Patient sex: M
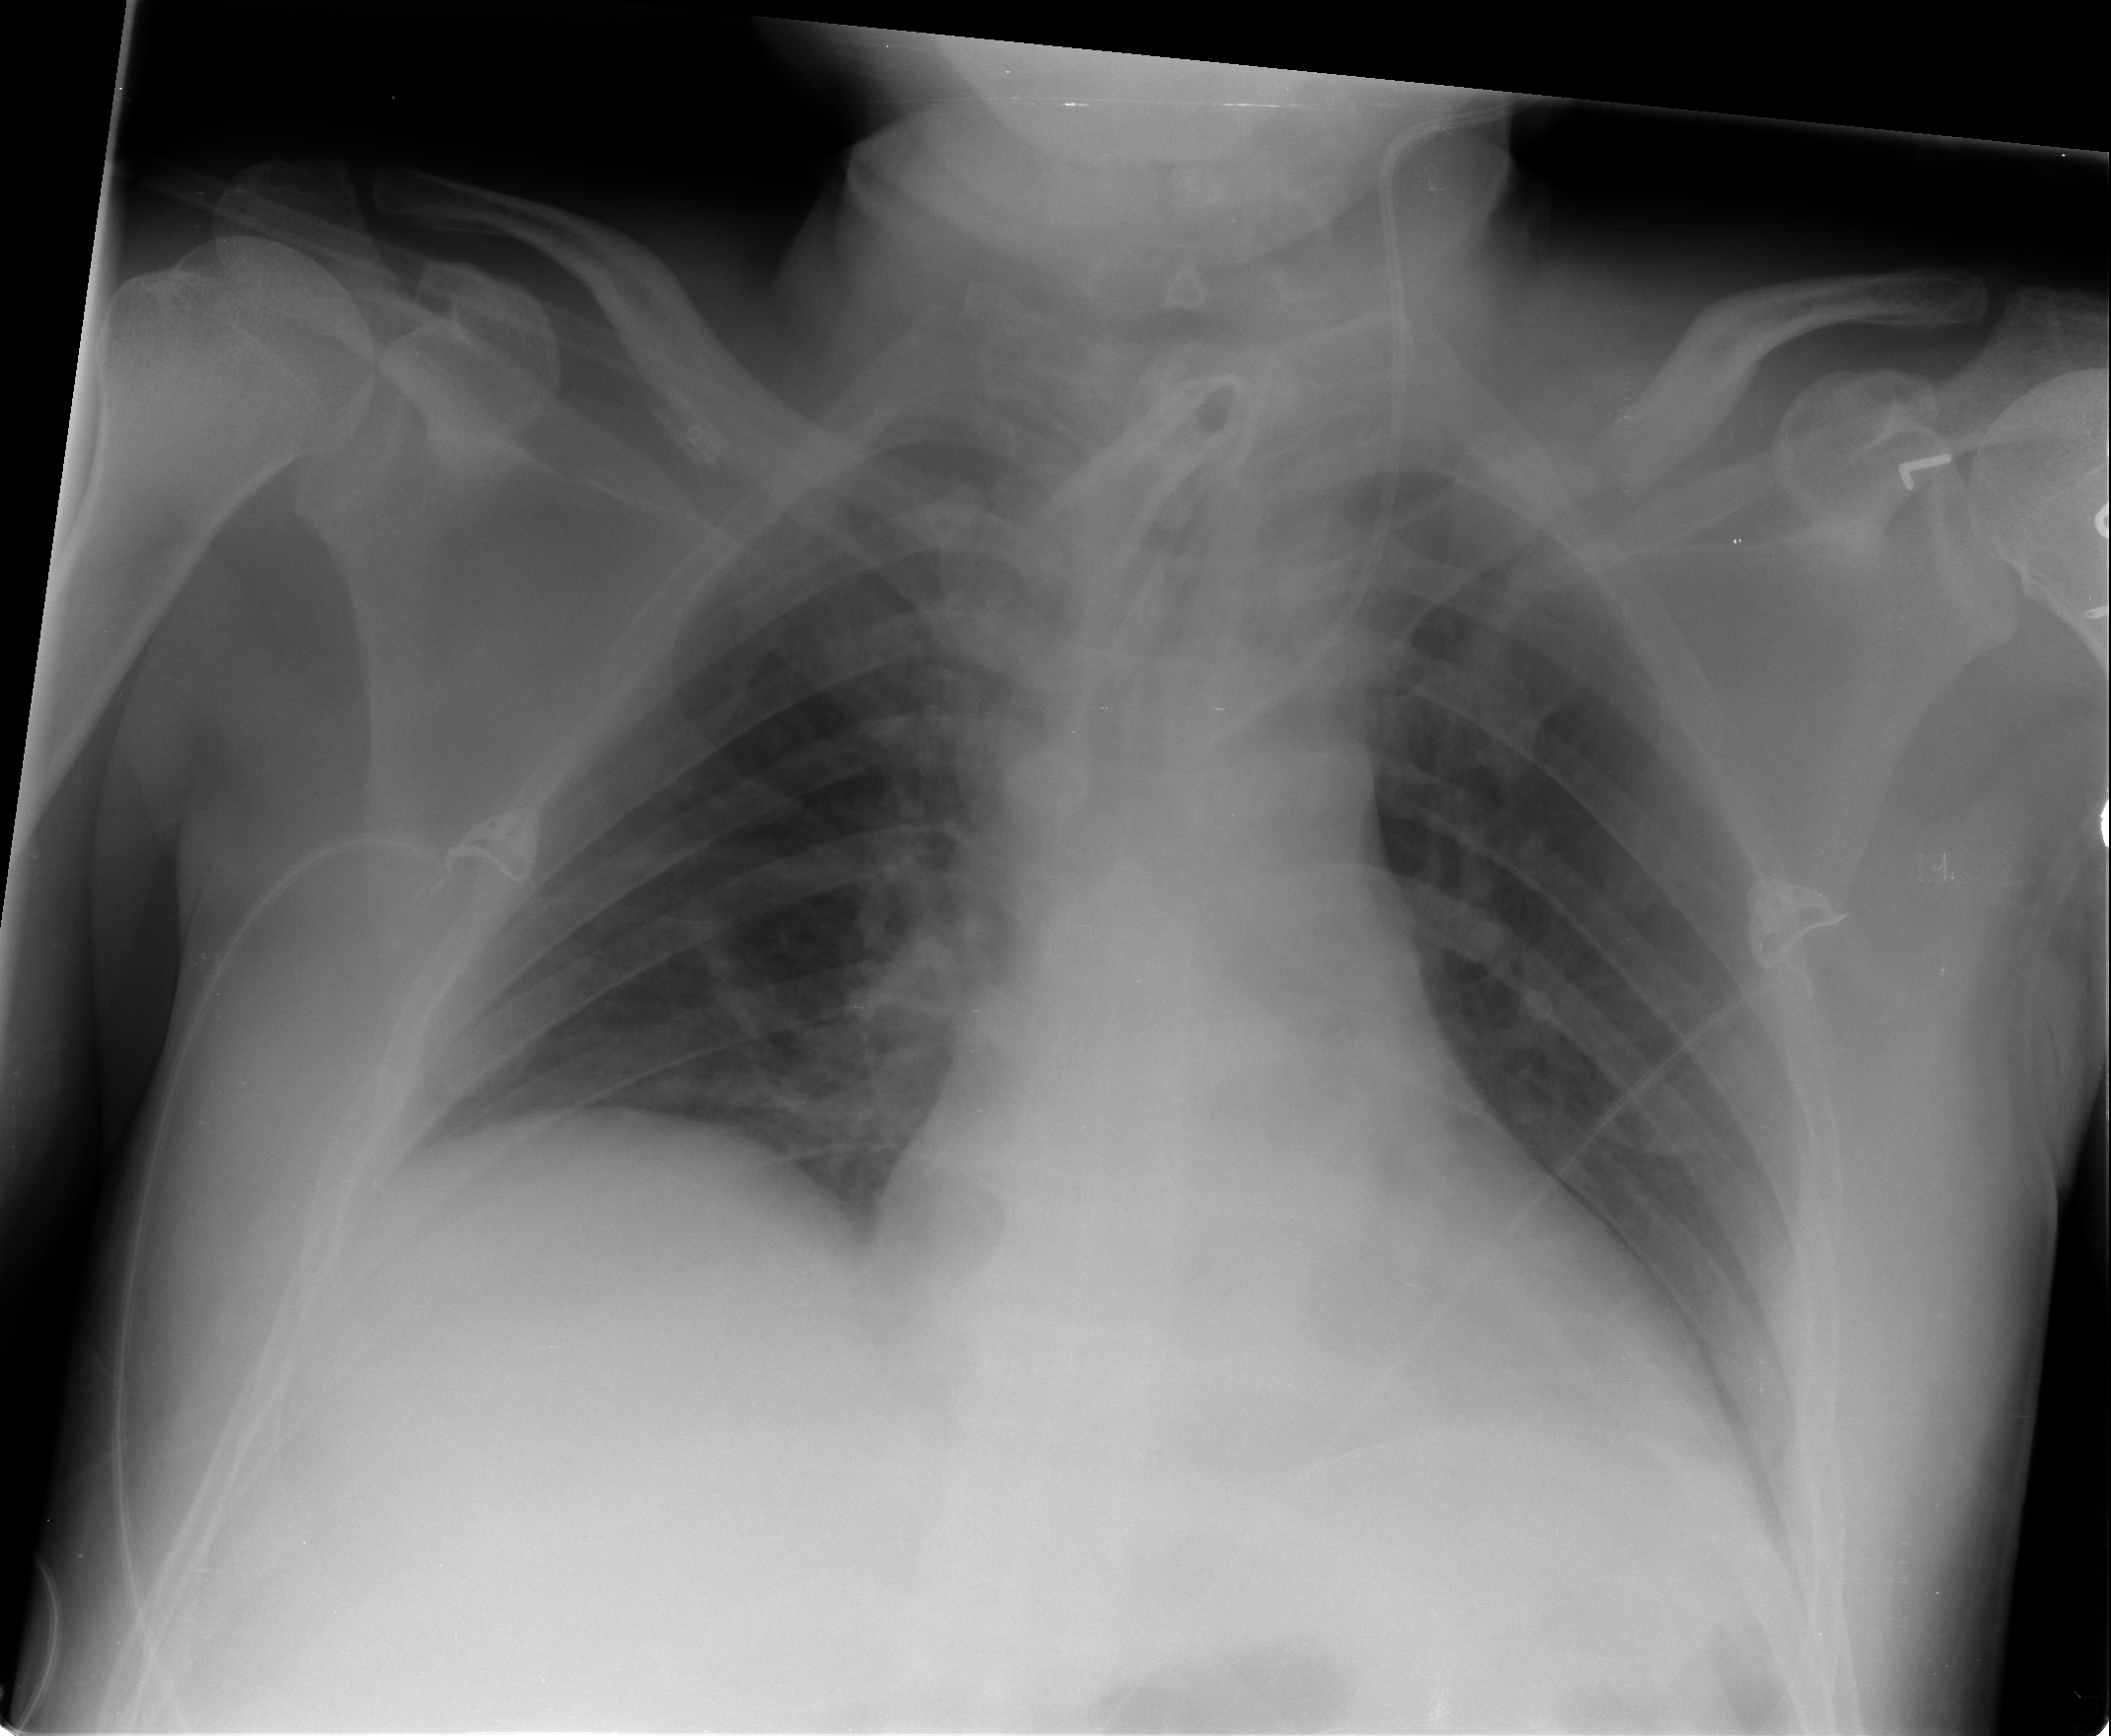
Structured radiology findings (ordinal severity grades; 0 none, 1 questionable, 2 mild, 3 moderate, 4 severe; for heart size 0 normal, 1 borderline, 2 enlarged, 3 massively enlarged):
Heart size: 0
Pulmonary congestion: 0
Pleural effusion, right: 0
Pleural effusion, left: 0
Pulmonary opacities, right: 0
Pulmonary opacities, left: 0
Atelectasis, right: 1
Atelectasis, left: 1